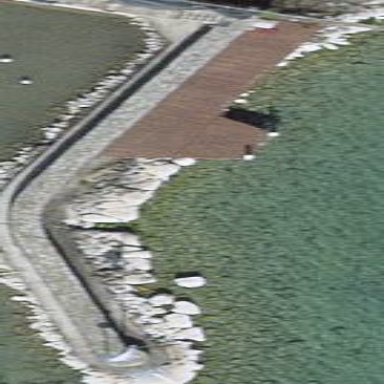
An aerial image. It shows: Breakwater structure.